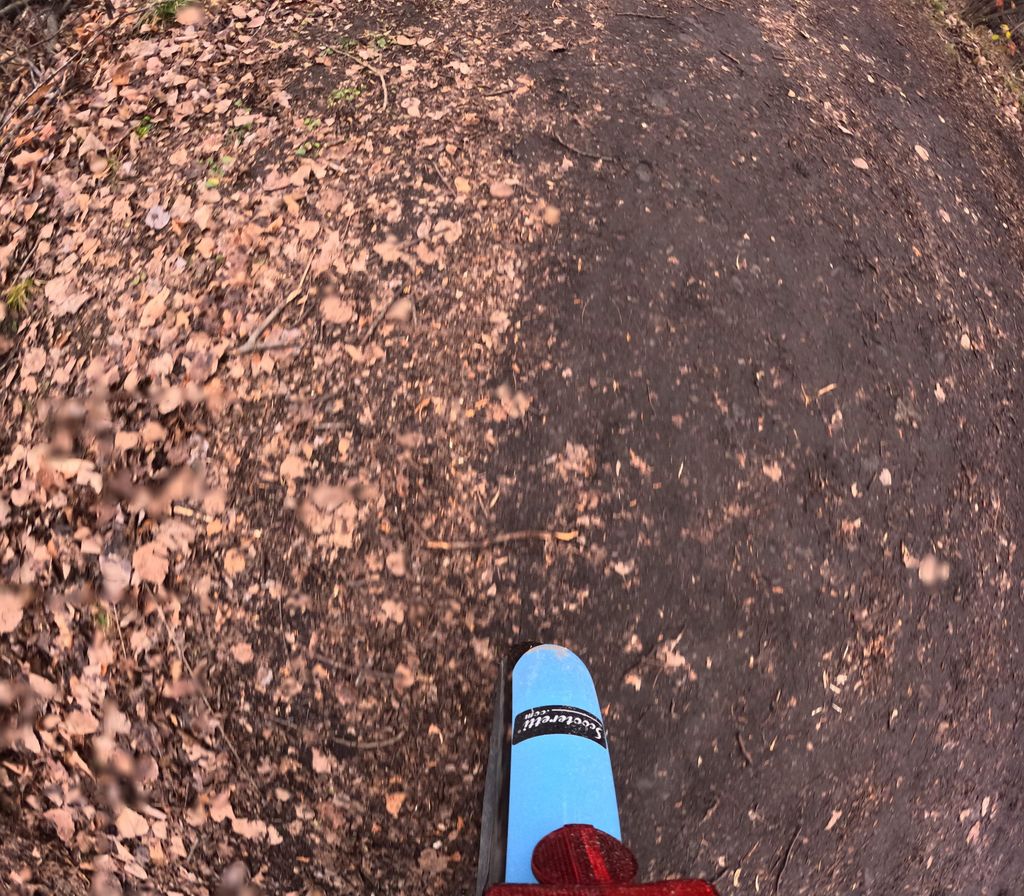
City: ottawa-gatineau